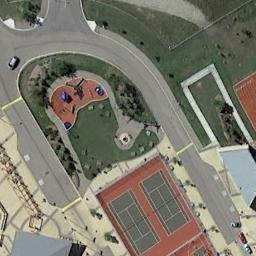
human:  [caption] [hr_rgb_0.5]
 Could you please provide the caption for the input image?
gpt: There is a long red and green tennis court in the picture .

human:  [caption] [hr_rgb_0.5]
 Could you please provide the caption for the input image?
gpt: There is a road around the tennis court .

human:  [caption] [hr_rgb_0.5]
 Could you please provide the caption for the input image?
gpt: The tennis court is on the grass next to some trees and roads .

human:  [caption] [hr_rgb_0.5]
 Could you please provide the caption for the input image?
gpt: The tennis court and the lawn next to it are surrounded by roads .

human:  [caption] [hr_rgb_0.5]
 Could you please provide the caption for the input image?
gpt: There are some green lawns near the tennis court .